Interaction volume radius: 5 \u00c5
Interaction volume height: 10 \u00c5
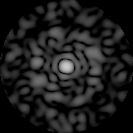
Disorder parameter: 0.8455